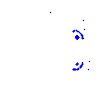
Particle: pion